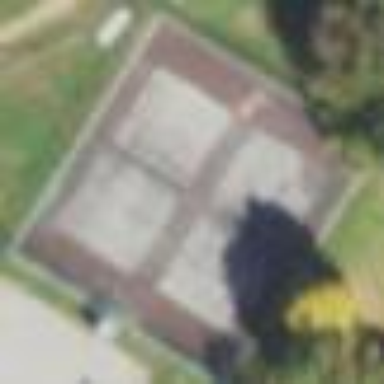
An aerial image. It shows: Tennis court on pitch.